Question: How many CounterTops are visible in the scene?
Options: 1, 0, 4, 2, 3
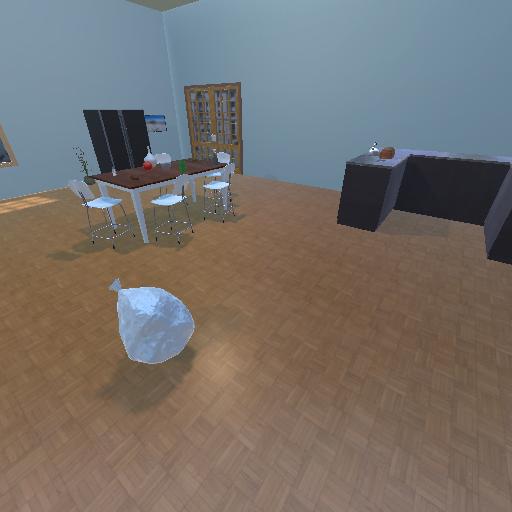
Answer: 1